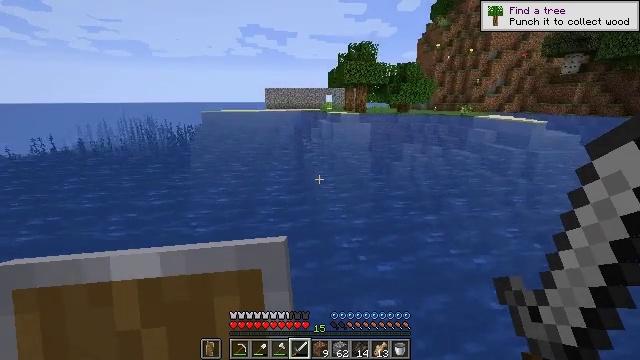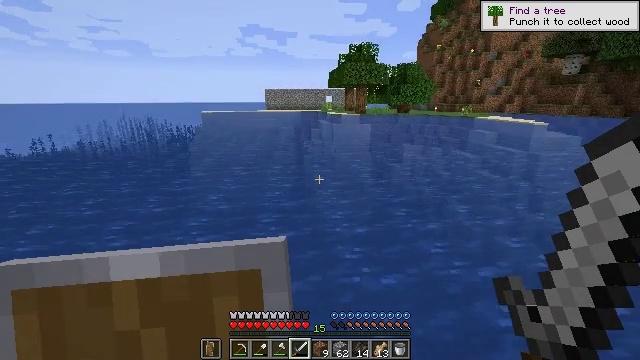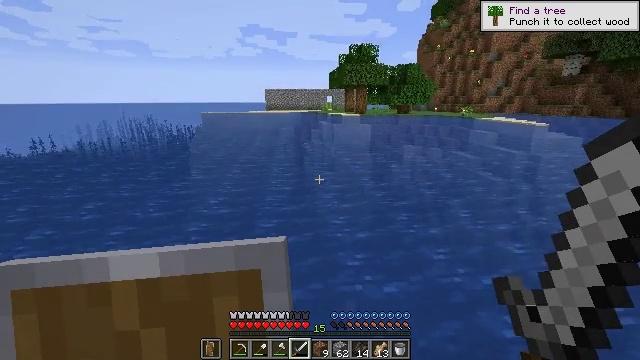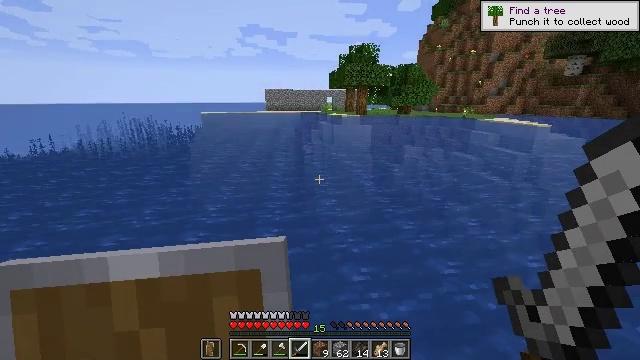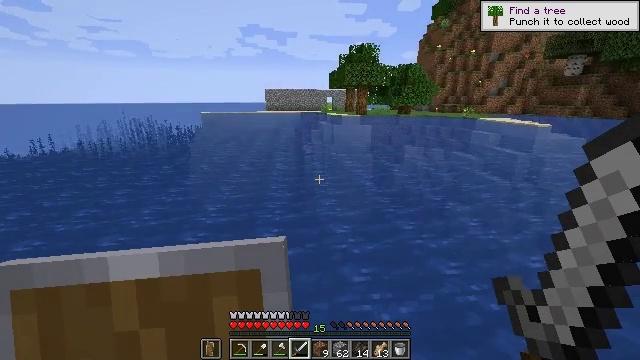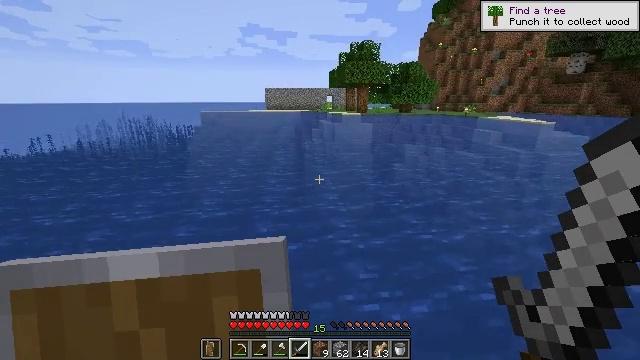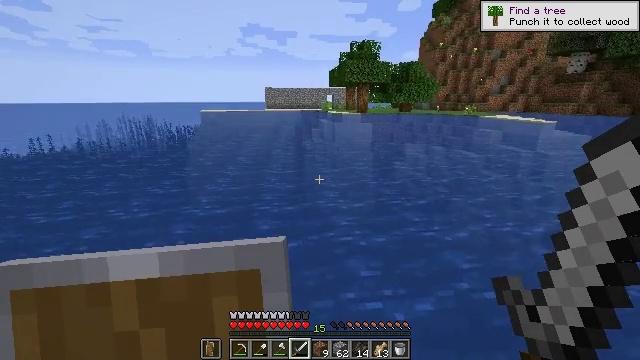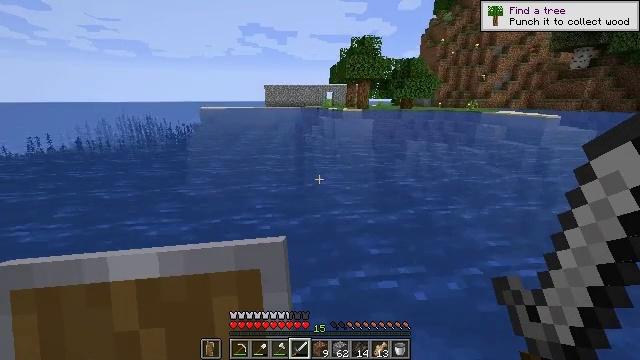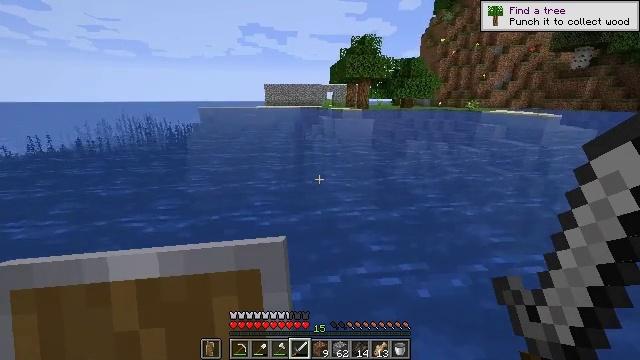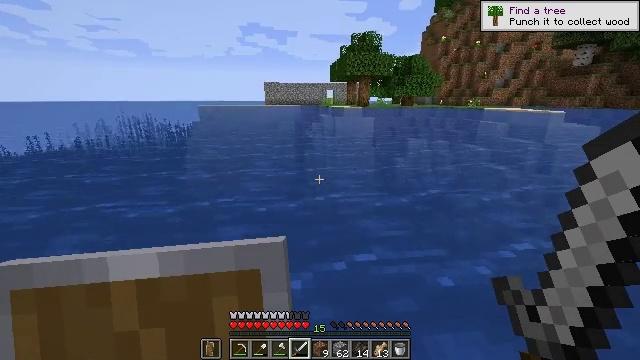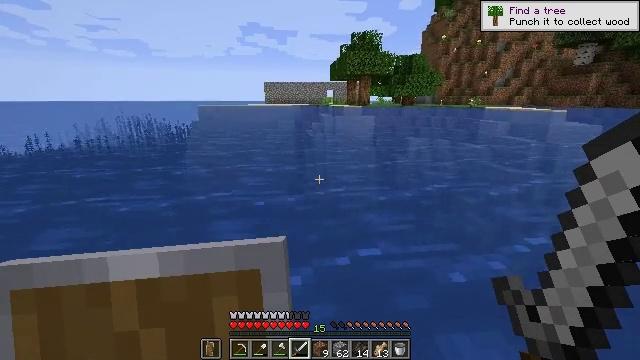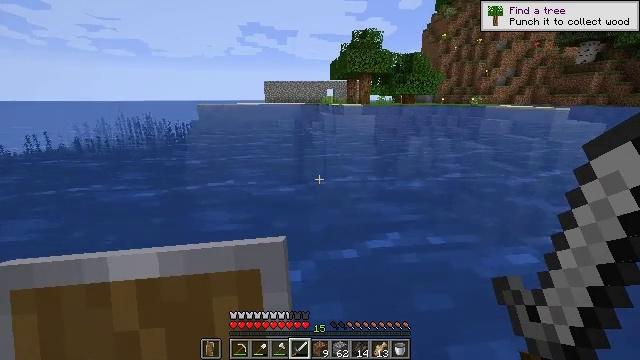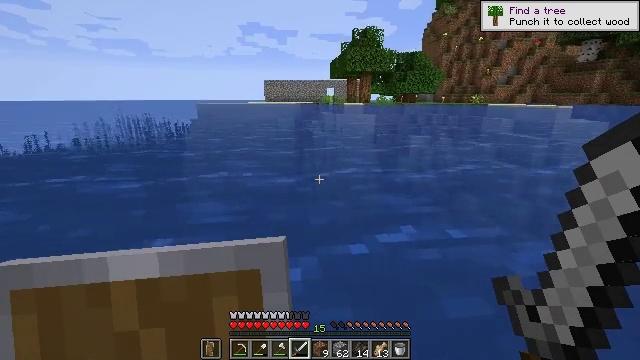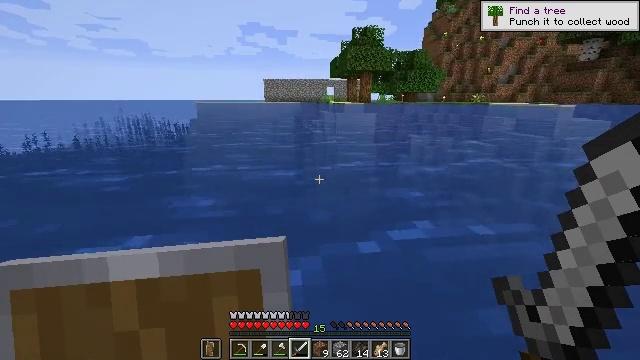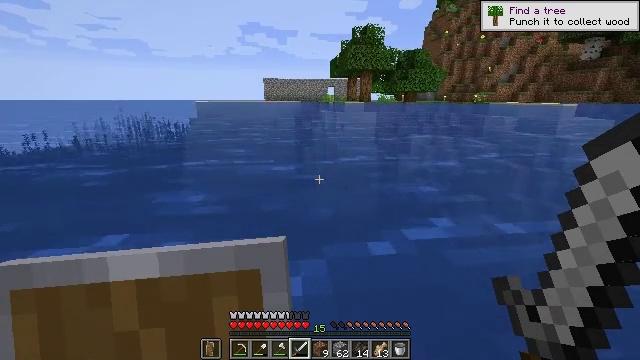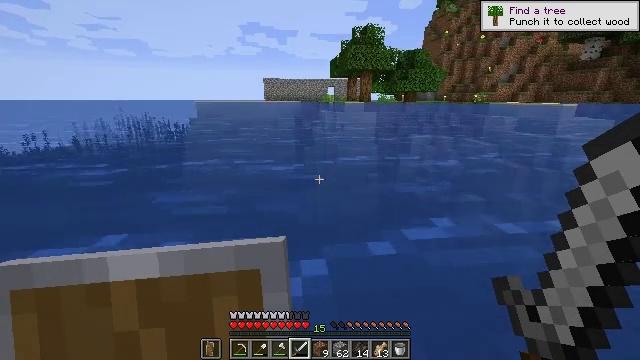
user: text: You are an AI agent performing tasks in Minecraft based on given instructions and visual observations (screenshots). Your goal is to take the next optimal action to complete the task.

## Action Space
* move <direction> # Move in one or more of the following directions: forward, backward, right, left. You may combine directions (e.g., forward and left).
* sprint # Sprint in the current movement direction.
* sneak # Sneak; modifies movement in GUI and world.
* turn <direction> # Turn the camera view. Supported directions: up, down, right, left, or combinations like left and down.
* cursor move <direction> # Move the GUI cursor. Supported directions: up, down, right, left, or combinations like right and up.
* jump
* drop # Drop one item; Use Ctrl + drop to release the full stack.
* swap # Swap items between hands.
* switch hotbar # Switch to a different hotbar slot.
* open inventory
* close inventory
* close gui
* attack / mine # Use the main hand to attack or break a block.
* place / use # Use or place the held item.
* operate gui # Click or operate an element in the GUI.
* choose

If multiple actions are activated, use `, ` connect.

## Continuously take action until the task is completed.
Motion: motion action
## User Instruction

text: Hunt a cod.
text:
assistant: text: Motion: move forward
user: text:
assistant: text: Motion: move forward
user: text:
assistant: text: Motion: move forward
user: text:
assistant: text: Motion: move forward
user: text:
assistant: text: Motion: move forward
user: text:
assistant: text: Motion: move forward
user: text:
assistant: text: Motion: move forward
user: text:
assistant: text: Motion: move forward
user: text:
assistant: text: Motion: move forward
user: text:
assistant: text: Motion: move forward
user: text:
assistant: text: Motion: move forward
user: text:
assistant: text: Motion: move forward
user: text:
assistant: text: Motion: move forward
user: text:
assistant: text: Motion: move forward
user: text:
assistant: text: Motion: move forward
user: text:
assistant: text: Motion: move forward
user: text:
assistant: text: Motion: move forward
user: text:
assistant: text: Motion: move forward
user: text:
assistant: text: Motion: move forward
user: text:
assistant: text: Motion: move forward
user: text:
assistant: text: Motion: move forward
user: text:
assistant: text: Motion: move forward
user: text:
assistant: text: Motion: move forward
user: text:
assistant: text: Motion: move forward
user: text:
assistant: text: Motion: move forward
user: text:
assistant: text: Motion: move forward
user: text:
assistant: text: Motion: move forward
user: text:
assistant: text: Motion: move forward
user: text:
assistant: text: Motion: move forward
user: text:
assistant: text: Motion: move forward